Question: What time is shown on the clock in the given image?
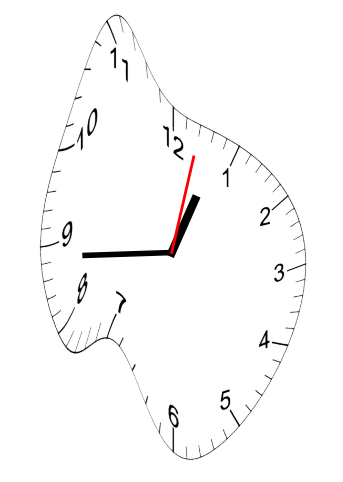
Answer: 12:44:02